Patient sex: M
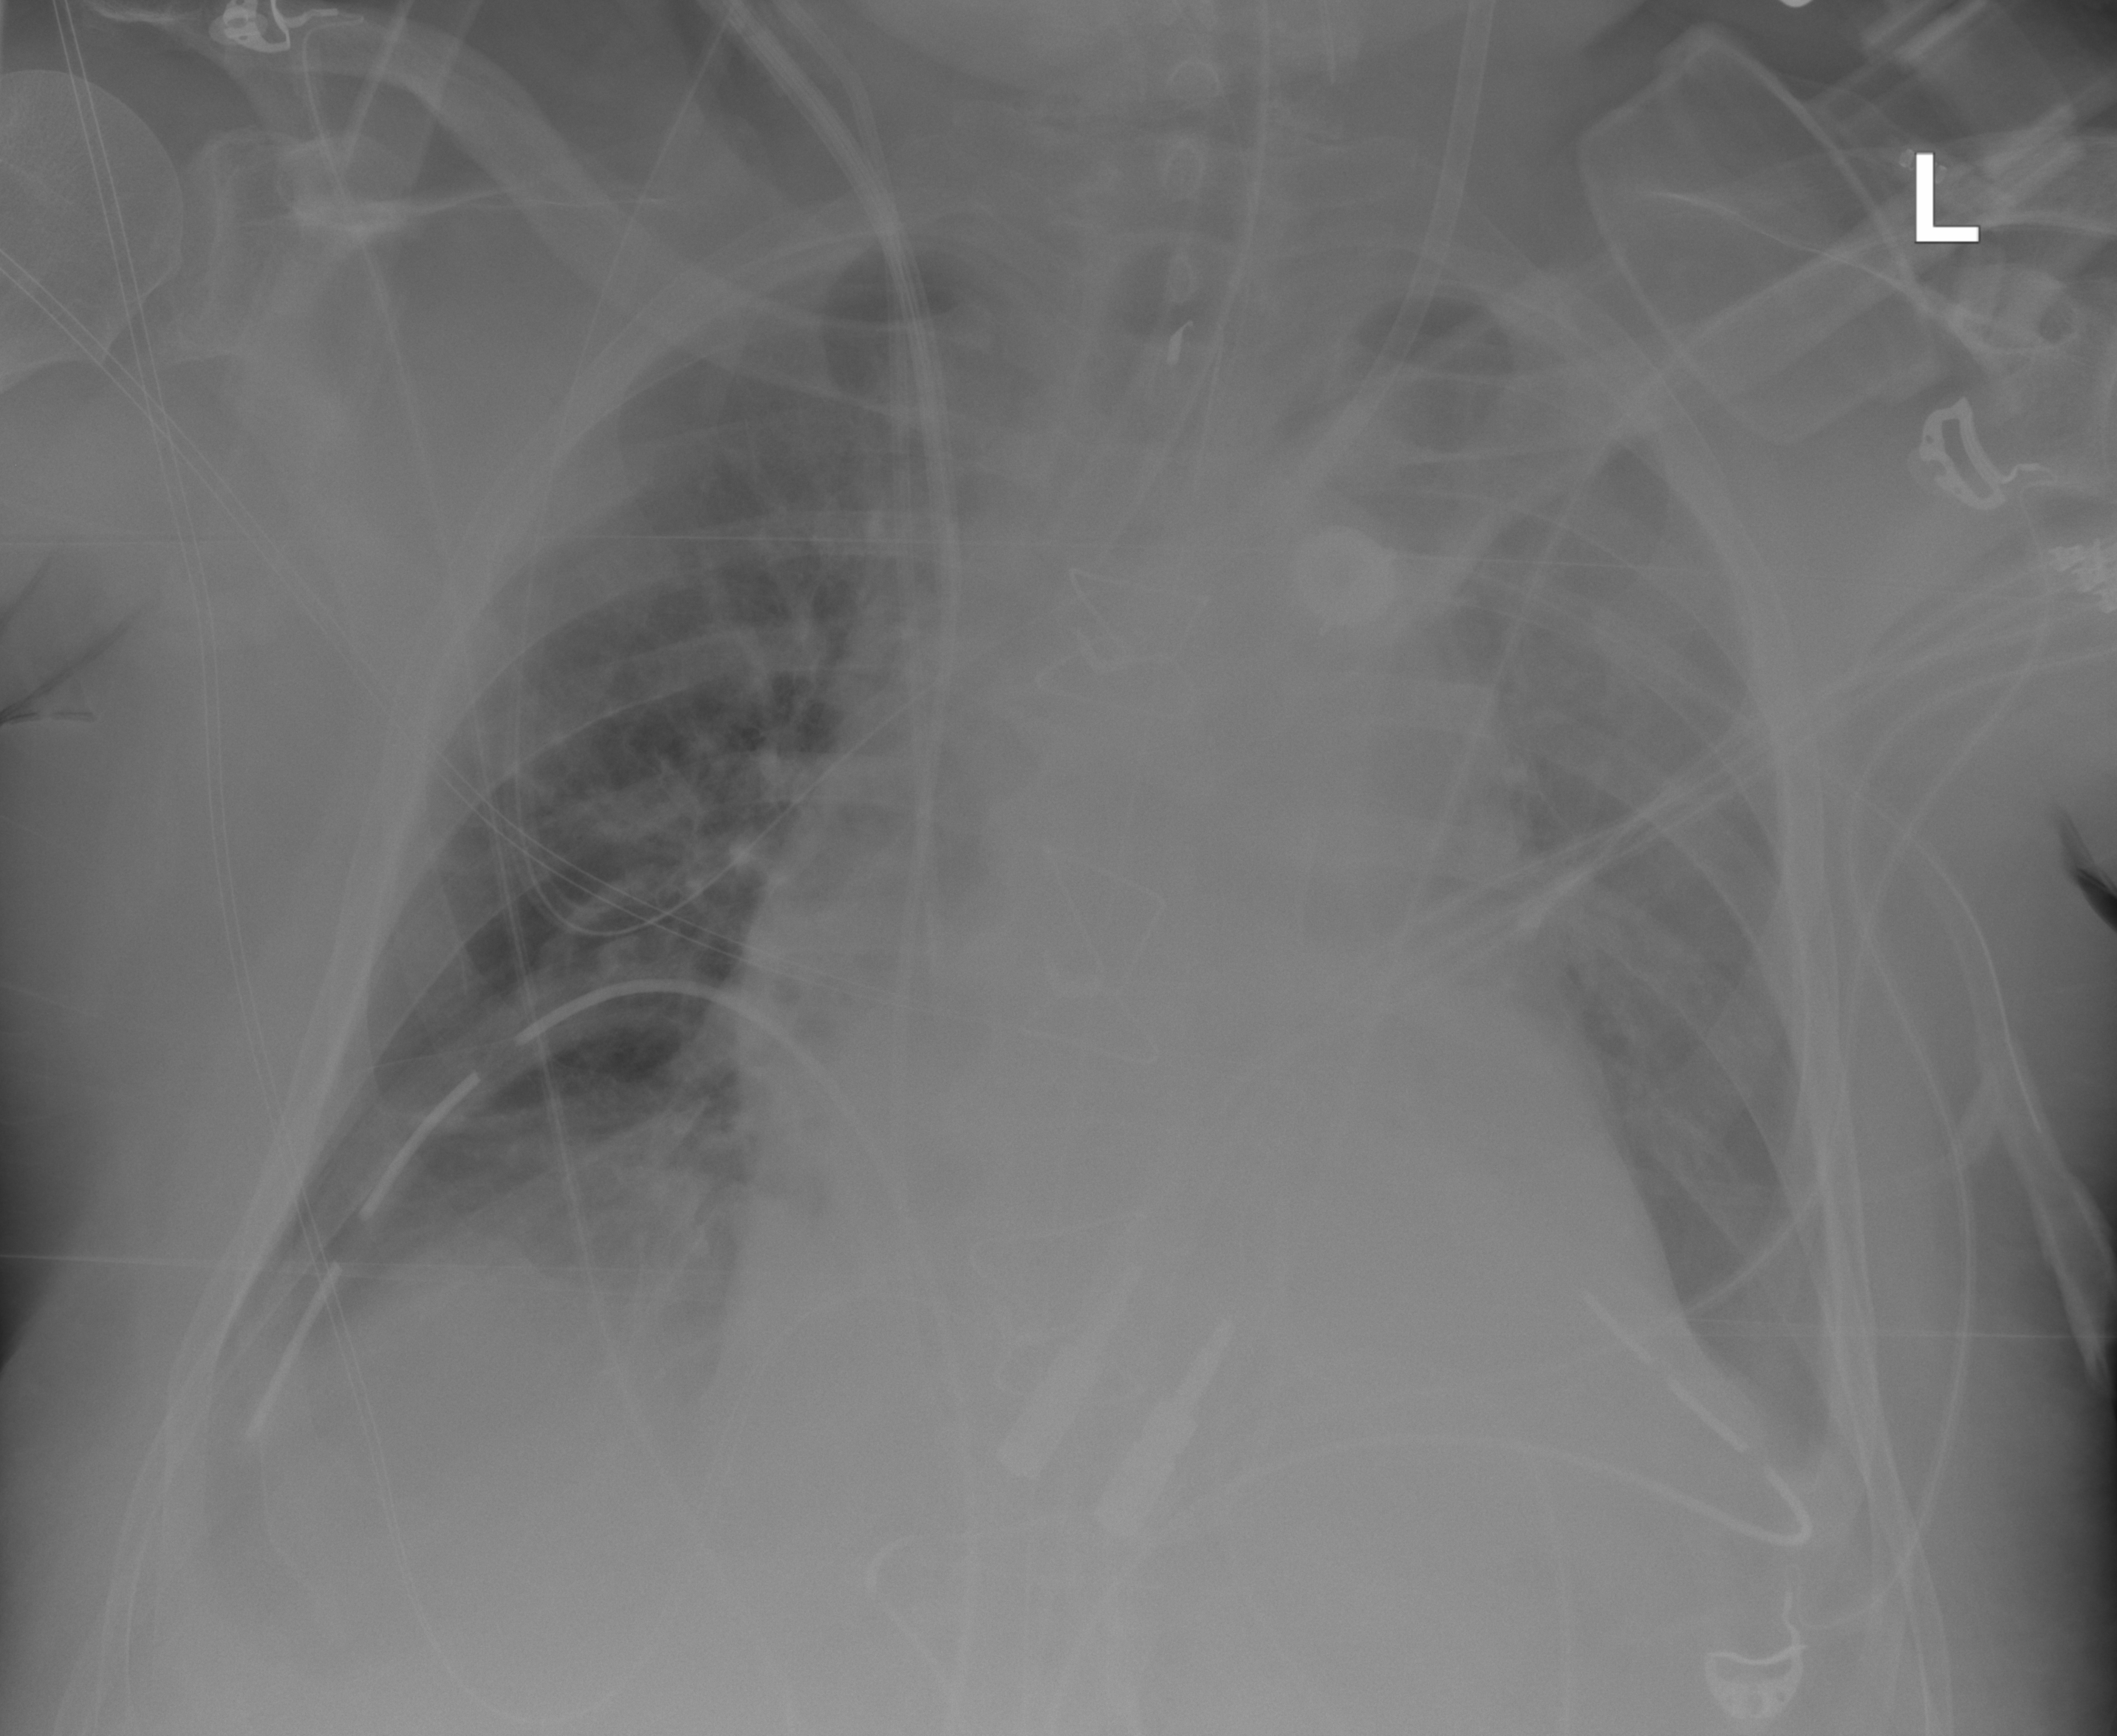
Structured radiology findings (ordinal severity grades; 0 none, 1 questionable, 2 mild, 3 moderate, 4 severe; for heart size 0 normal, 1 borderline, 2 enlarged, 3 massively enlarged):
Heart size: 2
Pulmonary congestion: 0
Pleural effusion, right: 2
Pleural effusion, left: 2
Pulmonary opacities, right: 0
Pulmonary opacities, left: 0
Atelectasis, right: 2
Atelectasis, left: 2